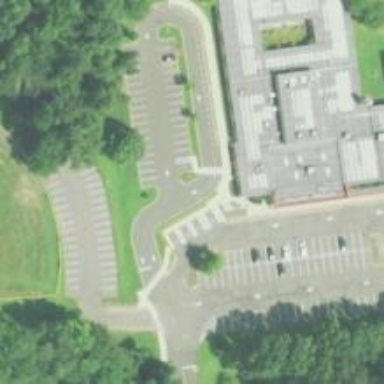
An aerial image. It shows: Parking space.